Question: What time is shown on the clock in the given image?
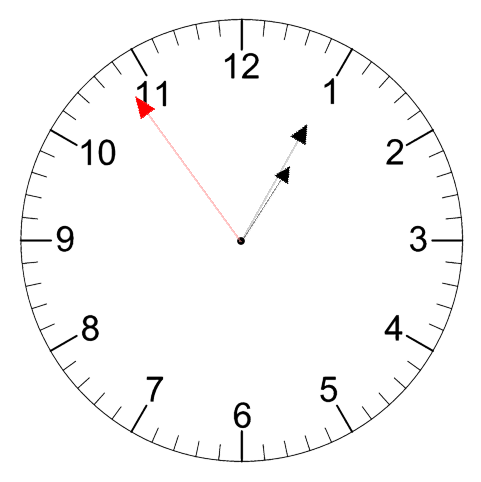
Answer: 01:04:54